Field crop: maize
Growth stage: 2
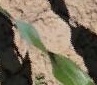
Species: maize